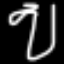
Label: palm tree